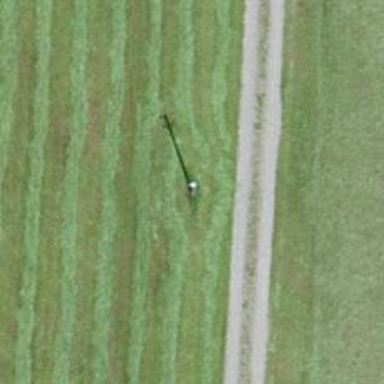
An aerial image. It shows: Power pole.